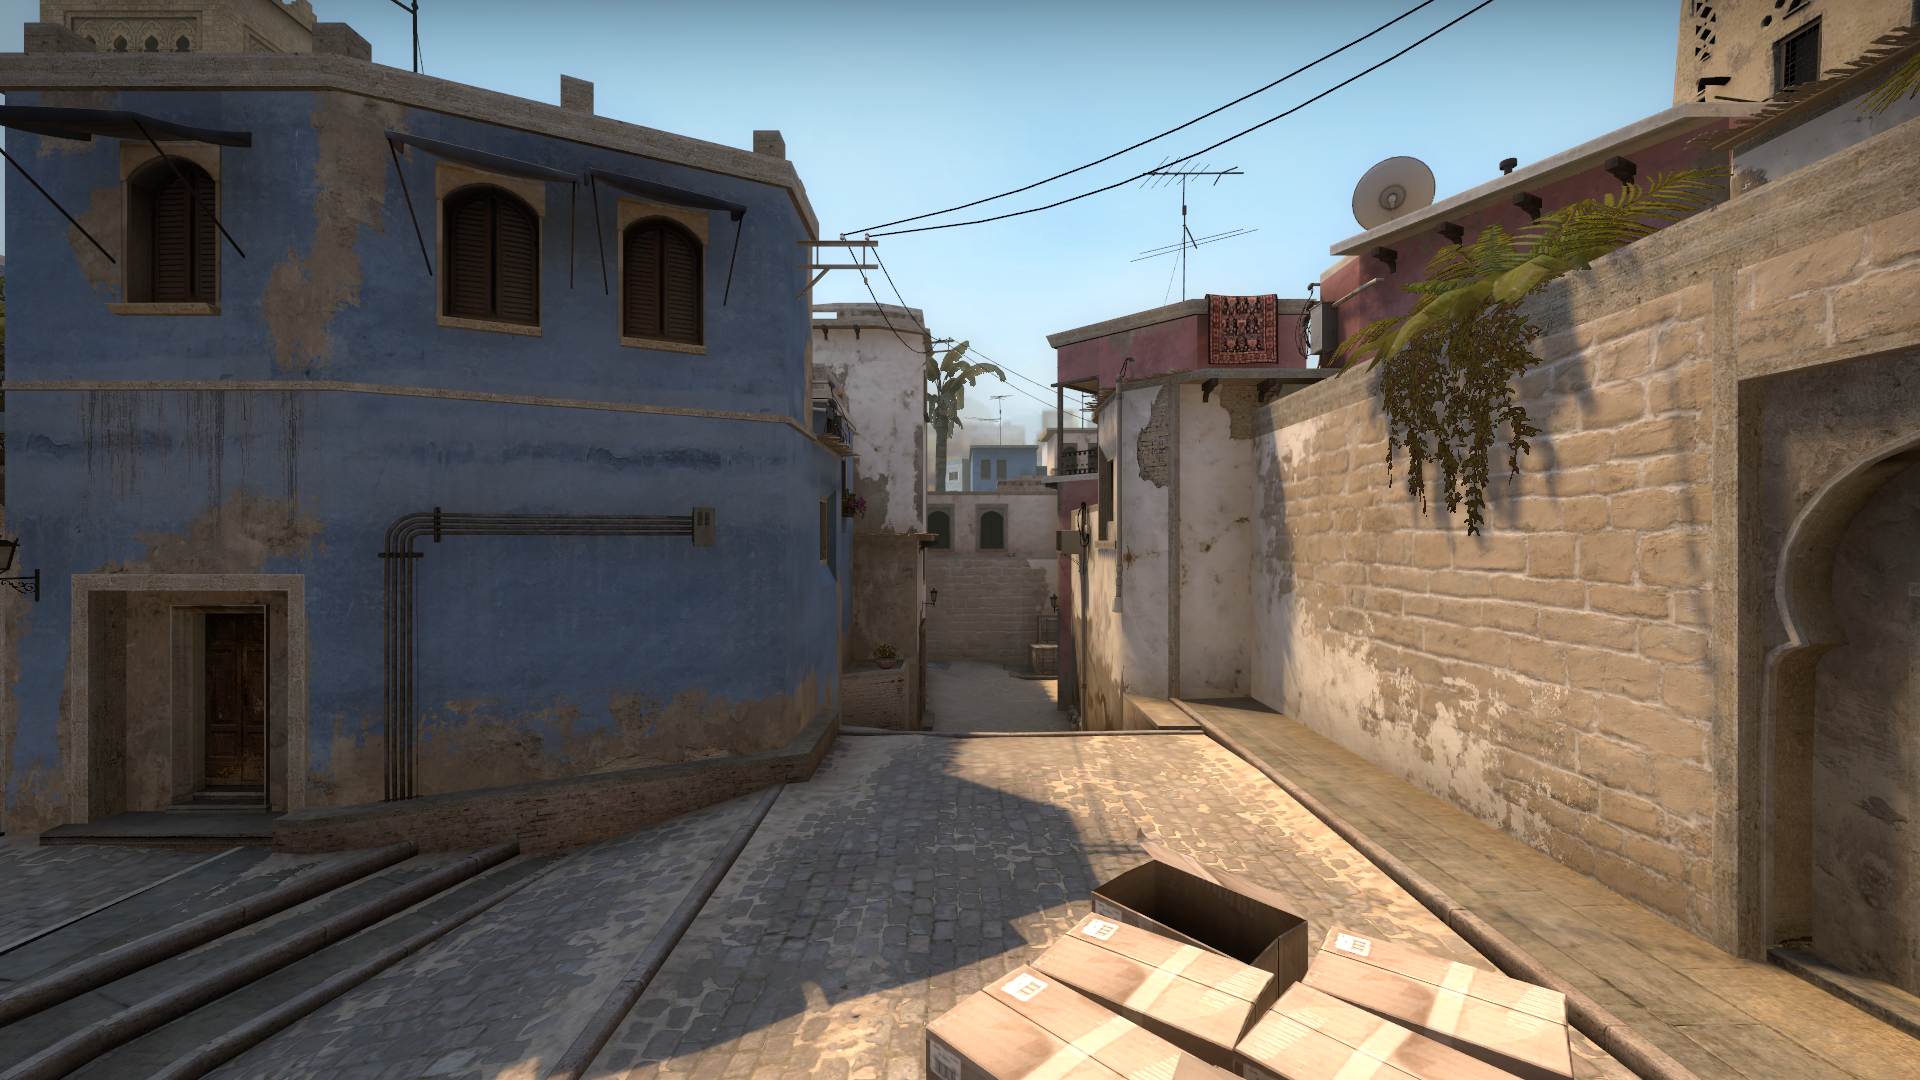
Map: de_mirage